Question: I have no clue why this is not evaluating the way I expect it to. I apologize if this is obvious. The problem lies in the following if statement:
'''
if (count == cordX && i == cordY) {
'''
It lies within a larger while loop:
'''
while (count < 10) {
printf("0%d", count);
for (i=0; i < 10; i++) {
if (count == cordX && i == cordY) {
x[i] = 1;
printf("|%d", x[i]);
} else {
printf("|%d", x[i]);
}
}
count++;
printf("|");
printf("
");
printf("Count : %d
", count);
}
'''
Now this will print out a grid of columns and rows. The first column of every row prints out as "1" despite the fact that cordX is equal "0" and count gets incremented every time the loop runs. So it must only be evaluating the " i == cordY" part of the if statement, as cordY also equals "0". Here is a pic of the output to make it more clear than my explanation:

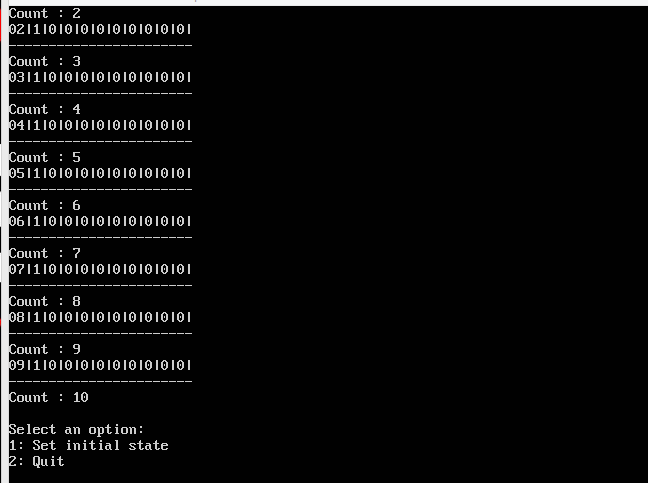
Answer: Your problem is not in the test, it's a logical issue. On the first iteration around, your condition is met, and thus you set 'x[i]' to 1; from the debug output we can see this is when 'i' is 0, so 'x[0]' is set to 1.
On the next iteration of the while loop, however, 'x[0]' is 1, so it will still print a '1' in the first column. Insert an 'x[i]=0' after the 'else' to fix it, though why you are storing the values in an array in the first place is a bit of a puzzle.